Field crop: maize
Growth stage: 2
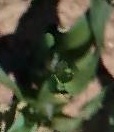
Species: maize